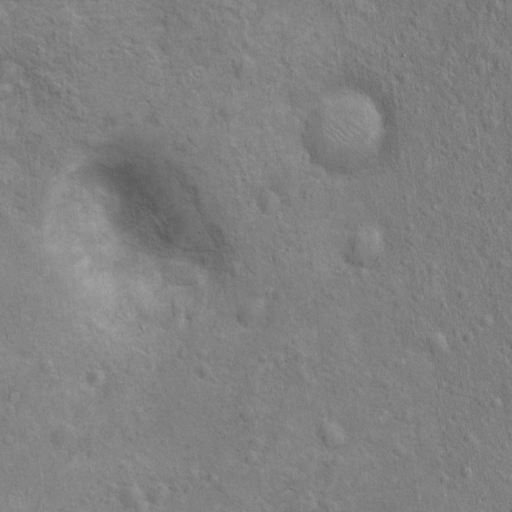
Objects detected: cone